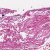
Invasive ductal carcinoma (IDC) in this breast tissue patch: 0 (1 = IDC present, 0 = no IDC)